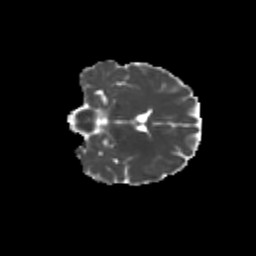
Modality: MD
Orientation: coronal
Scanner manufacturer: siemens
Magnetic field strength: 3 T
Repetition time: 9.2 s
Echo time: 0.084 s